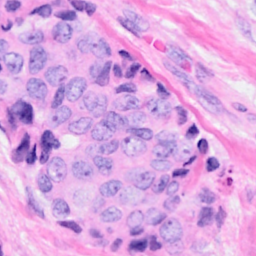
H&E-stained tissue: Breast